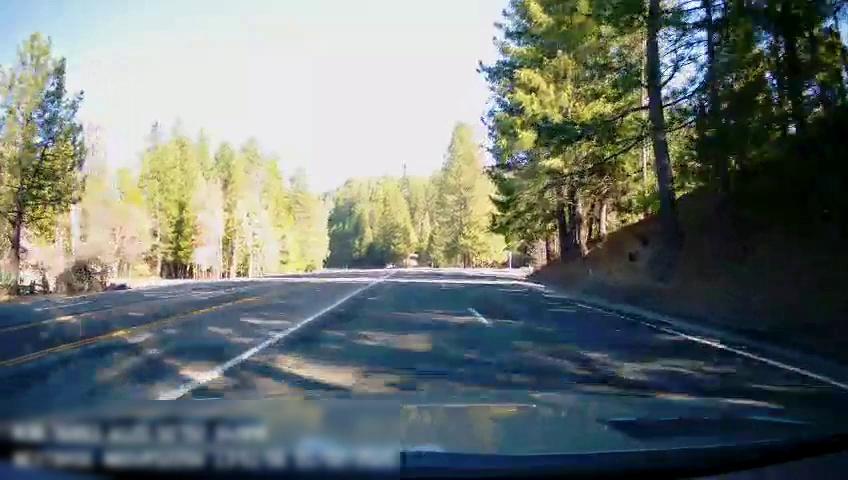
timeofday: Day
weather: Sunny
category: Drivable Space
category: Lanes | Alternate Lane
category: Lanes | Alternate Lane
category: Lanes | Current Lane
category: Lanes | Alternate Lane
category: Lanes | Opposite Lane
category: Lanes | Opposite Lane
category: Lanes | Opposite Lane